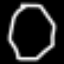
Label: octagon